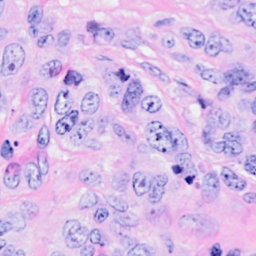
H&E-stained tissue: Breast